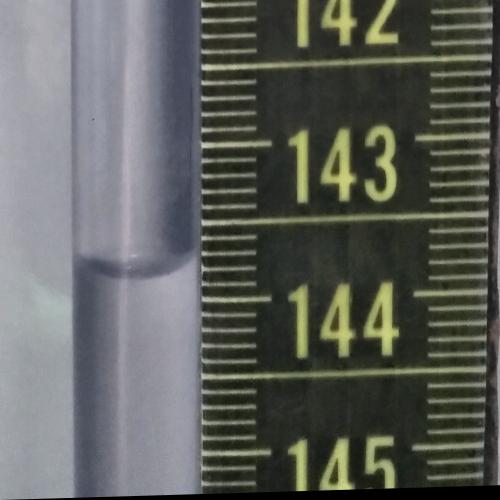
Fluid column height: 143.8 cm